Interaction volume radius: 10 \u00c5
Interaction volume height: 15 \u00c5
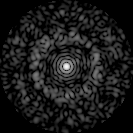
Disorder parameter: 0.8351